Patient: sex F, age 69
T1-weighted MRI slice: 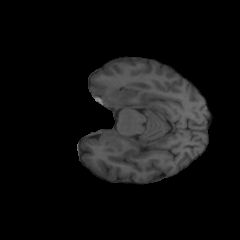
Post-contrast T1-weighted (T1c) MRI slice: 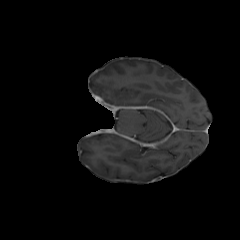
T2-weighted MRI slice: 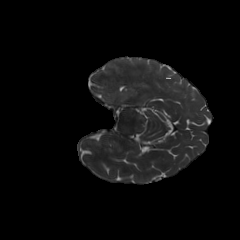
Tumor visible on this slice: no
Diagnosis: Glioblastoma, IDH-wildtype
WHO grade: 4